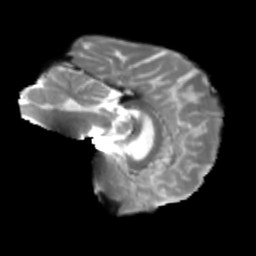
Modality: T2w
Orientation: sagittal
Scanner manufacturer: siemens
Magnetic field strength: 3 T
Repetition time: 4 s
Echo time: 0.0594 s